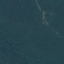
Land use / land cover: Forest